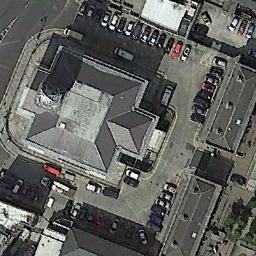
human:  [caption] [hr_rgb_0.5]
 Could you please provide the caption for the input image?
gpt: A church with a gray roof  The main house of the church has a cross-shaped roof  There are many trees and parked vehicles around the church .

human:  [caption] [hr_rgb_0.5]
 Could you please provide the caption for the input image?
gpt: This is a church  There are some trees on both sides of it .

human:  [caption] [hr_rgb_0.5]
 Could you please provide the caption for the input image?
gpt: The church with a tower is surrounded by some parking lots .

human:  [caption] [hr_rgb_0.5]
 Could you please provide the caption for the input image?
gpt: The church is surrounded by many cars .

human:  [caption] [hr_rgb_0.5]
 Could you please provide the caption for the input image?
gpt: Many cars are near the church .